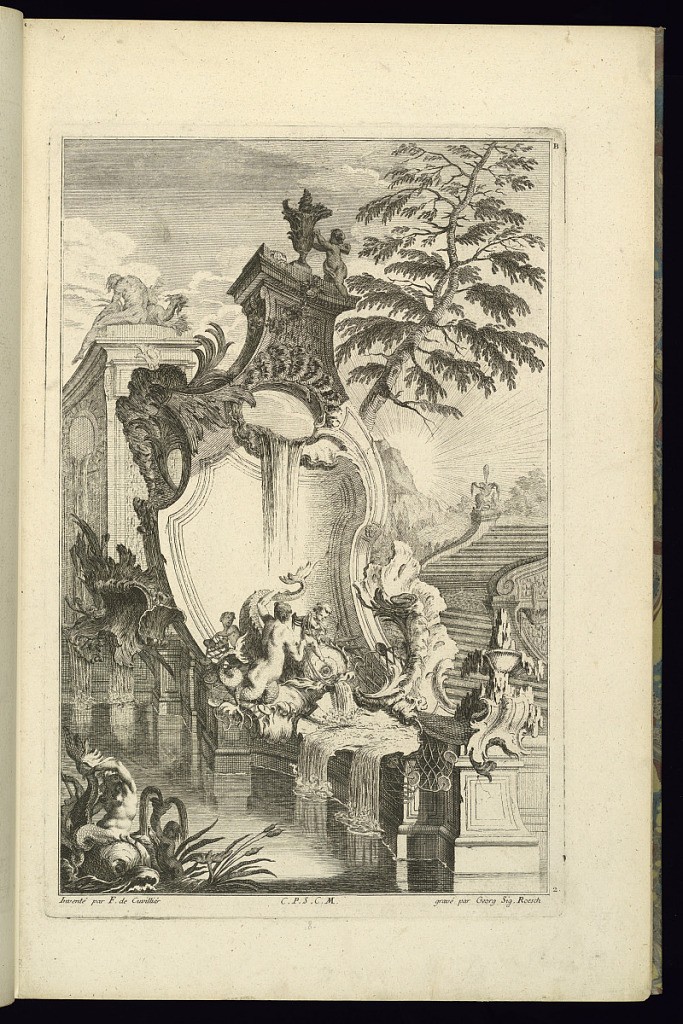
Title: Design for Fountain with Putto Riding a Dolphin
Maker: François de Cuvilliés the Elder, Belgian, 1695 - 1768
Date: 1745
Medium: Etching and engraving on off-white laid paper
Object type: Print
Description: Design for a fountain in the form of an irregular cartouche, decorated with merfigures and a dolphin. The fountain is set in a landscape in front of a set of stairs and architectural feature. The plate is signed and numbered.